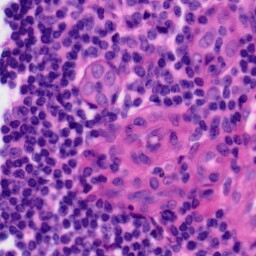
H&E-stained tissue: Tonsil